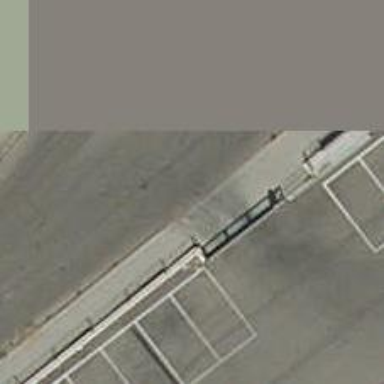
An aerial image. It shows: Lift gate barrier.